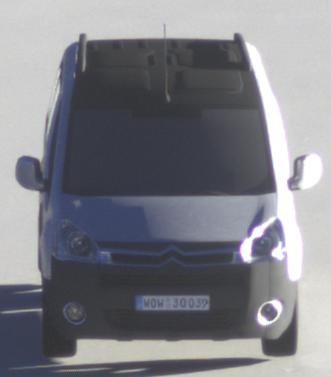
Make: Citroen
Model: Berlingo Kombi VTi 120
Detailed model: Berlingo (II) Kombi
Model produced from: 2009/12
Model produced until: 2012/03
Doors: 5
Color: white
Road condition: dry road
Daytime: sunrise or sunset
Contrast: high contrast